Interaction volume radius: 10 \u00c5
Interaction volume height: 20 \u00c5
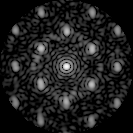
Disorder parameter: 0.4147